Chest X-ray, PA view. Patient: 72 years old, sex M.
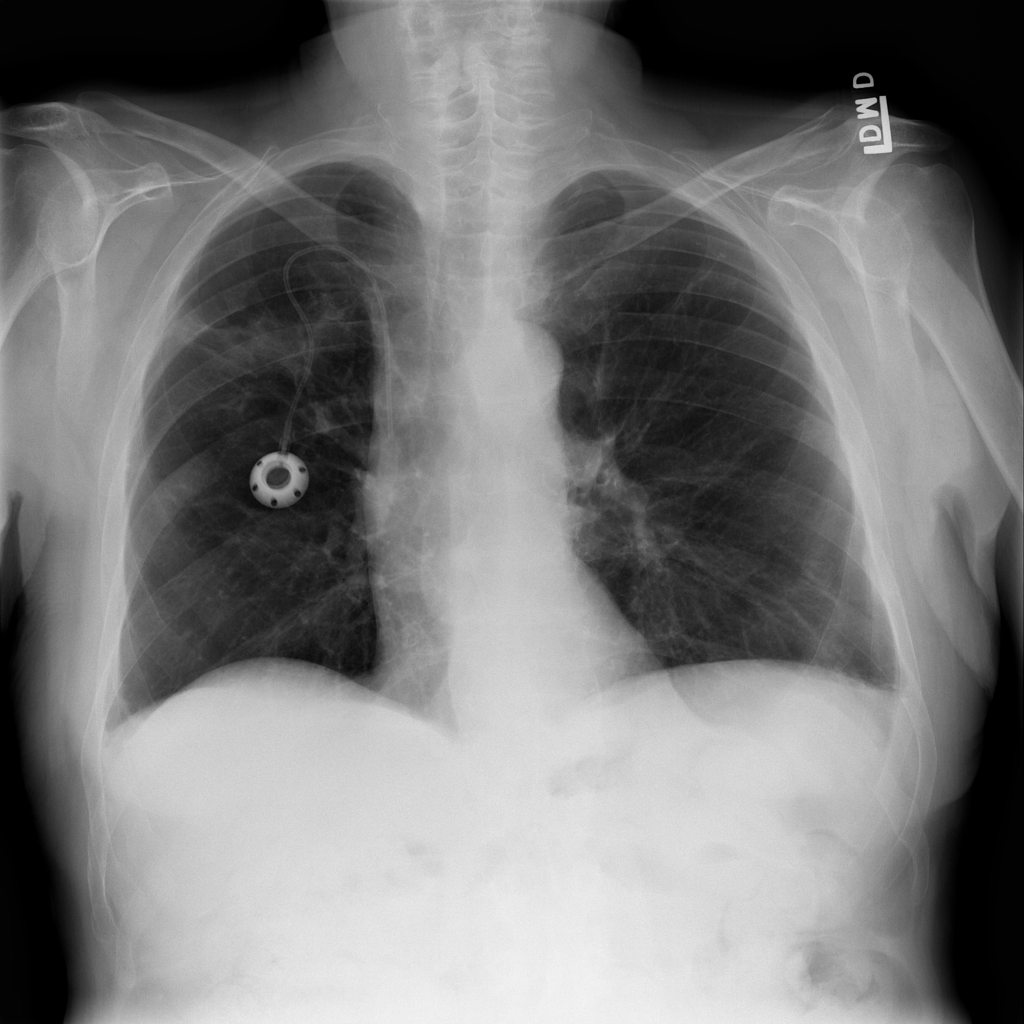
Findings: Infiltration